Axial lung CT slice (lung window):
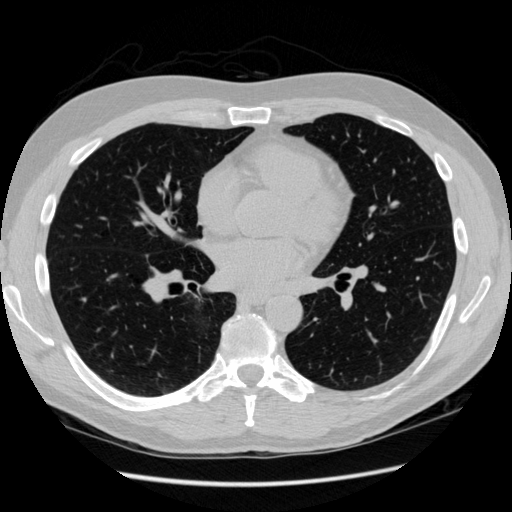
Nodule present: no